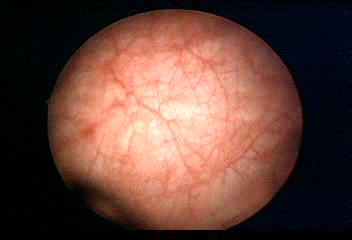
Modality: WLC
Class: Normal mucosa
Bladder cancer association: No